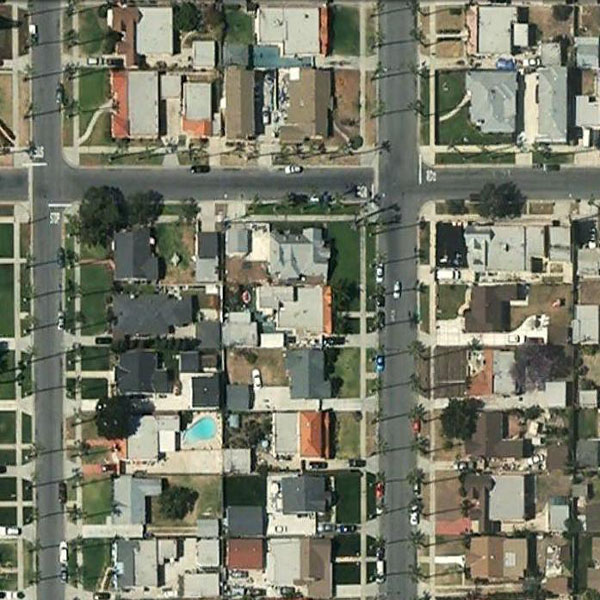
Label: Residential